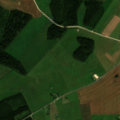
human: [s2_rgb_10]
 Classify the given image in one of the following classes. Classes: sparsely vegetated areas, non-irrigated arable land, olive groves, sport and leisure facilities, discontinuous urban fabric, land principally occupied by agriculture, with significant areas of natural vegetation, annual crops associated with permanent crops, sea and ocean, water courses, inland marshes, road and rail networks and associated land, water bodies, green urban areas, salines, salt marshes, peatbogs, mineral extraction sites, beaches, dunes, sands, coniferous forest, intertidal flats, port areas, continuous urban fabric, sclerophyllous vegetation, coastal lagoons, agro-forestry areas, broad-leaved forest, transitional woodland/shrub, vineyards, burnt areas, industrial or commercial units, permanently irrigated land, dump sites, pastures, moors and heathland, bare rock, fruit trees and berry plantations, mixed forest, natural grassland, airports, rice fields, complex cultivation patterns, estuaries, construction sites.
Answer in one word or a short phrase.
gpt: non-irrigated arable land, pastures, land principally occupied by agriculture, with significant areas of natural vegetation, coniferous forest, mixed forest, transitional woodland/shrub